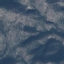
Land use / land cover: HerbaceousVegetation